Question: How you can see i try to dispay an ul list over an svg.

I tried something with z-index but it wont work!
My html:
'''
<nav>
<svg id="bigTriangleColor" style="z-index:-100;fill:rgb(0,0,255);" xmlns="http://www.w3.org/2000/svg" width="100%" height="100" viewBox="0 0 100 100" preserveAspectRatio="none">
<path d="M0 0 L50 100 L100 0 Z" />
</svg>
<ul>
<li><a href="" title="Ubersicht">Ubersicht</a></li>
<li><a href="" title="Leute">Leute</a></li>
<li><a href="" title="Links">Links</a></li>
</ul>
</nav>
'''
The css:
'''
nav {background-color: rgb(14, 131, 205);}
nav{
border-width:1px 0;
list-style:none;
margin:0;
padding:0;
text-align:center;
}
nav li{
display:inline;
}
nav a{
display:inline-block;
padding:15px;
font-size: 17px;
font-family: 'Open Sans', sans-serif;
text-decoration:none;
'''
Thanks for your help!
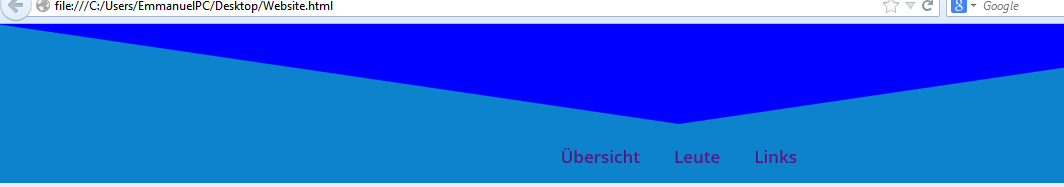
Answer: You would have to use positioning, I suspect.
<URL>
'''
nav{
border-width:1px 0;
list-style:none;
margin:0;
padding:0;
text-align:center;
position:relative;
height:250px; /* or some other number */
}
nav ul {
position:absolute;
top:0;
width:100%;
}
'''